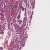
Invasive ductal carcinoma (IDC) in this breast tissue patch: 1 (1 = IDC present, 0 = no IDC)